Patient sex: F
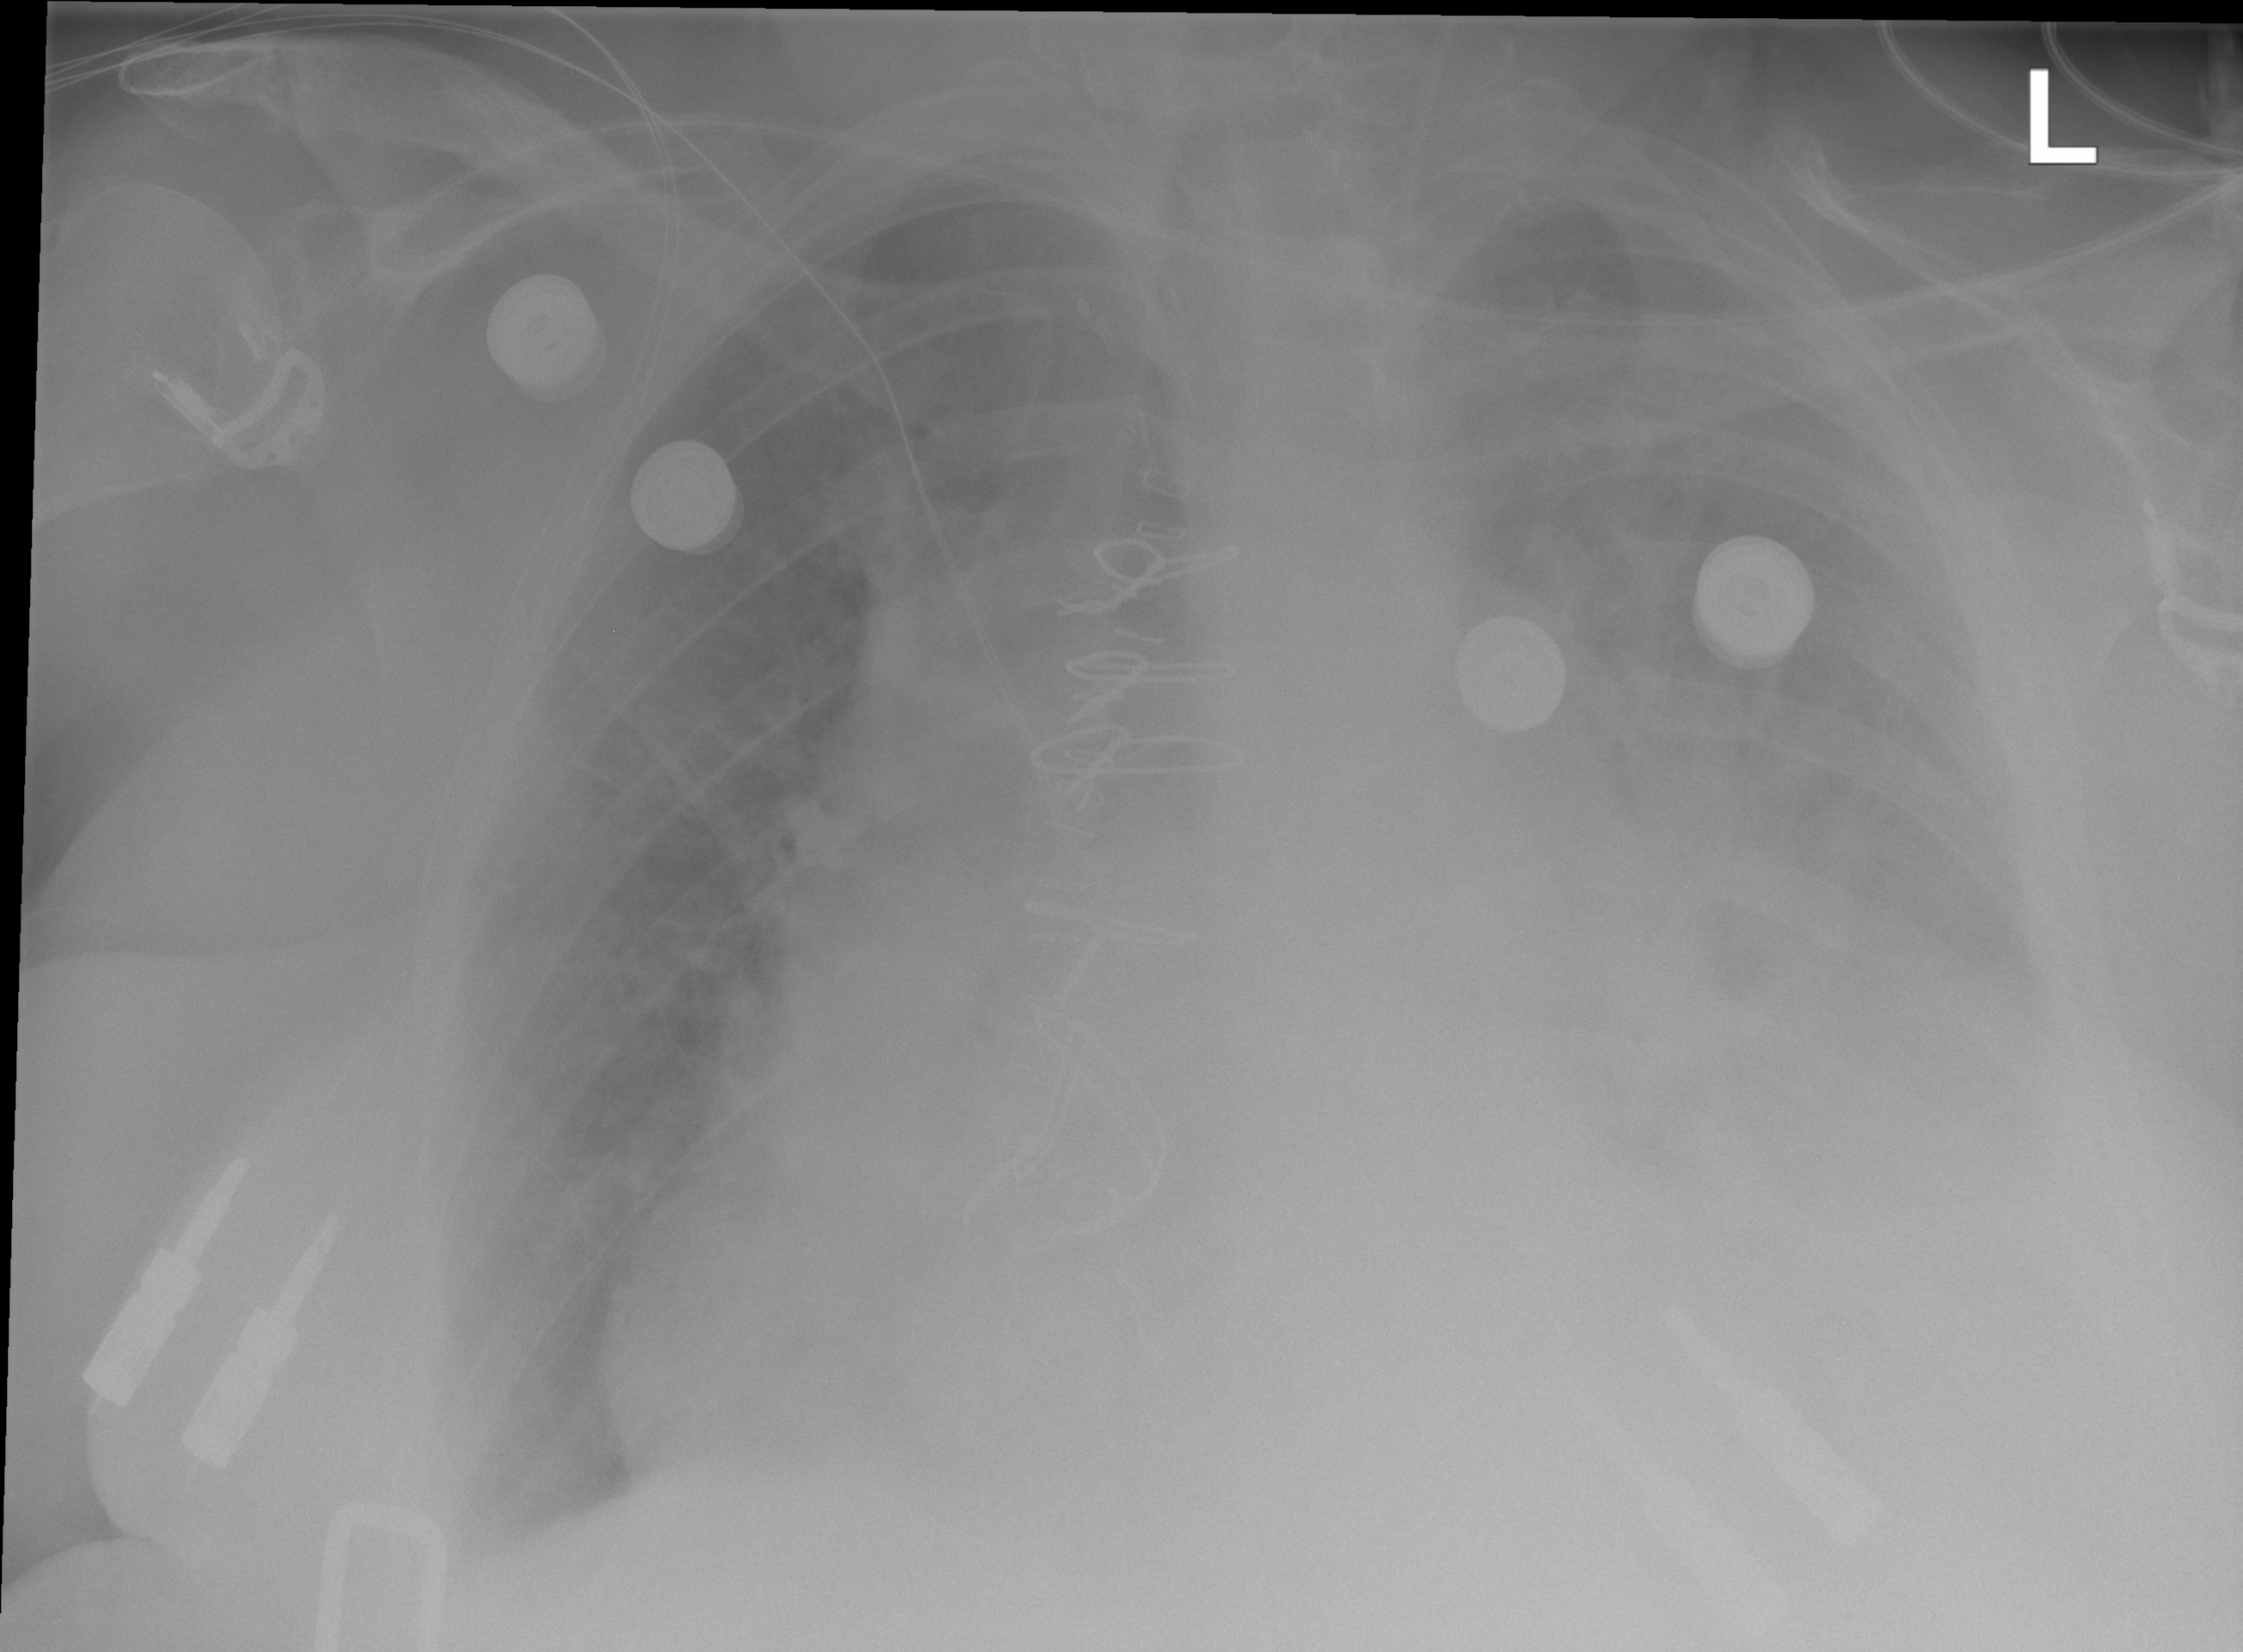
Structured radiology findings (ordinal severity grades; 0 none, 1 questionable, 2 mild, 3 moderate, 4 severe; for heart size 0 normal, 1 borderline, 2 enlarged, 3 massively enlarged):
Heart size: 2
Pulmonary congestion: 2
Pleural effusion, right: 2
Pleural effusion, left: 3
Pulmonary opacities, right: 2
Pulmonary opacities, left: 2
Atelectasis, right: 2
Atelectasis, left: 2